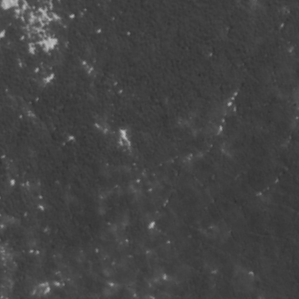
Label: frost